Field crop: maize
Growth stage: 2
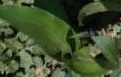
Species: maize